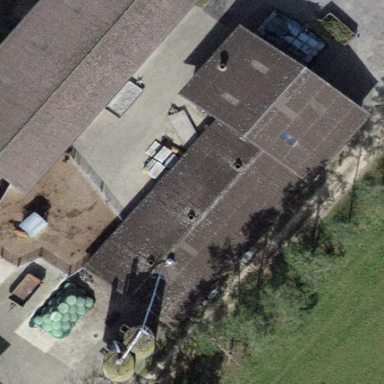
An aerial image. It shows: Farmyard area.